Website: bh-photo
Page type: address-validator
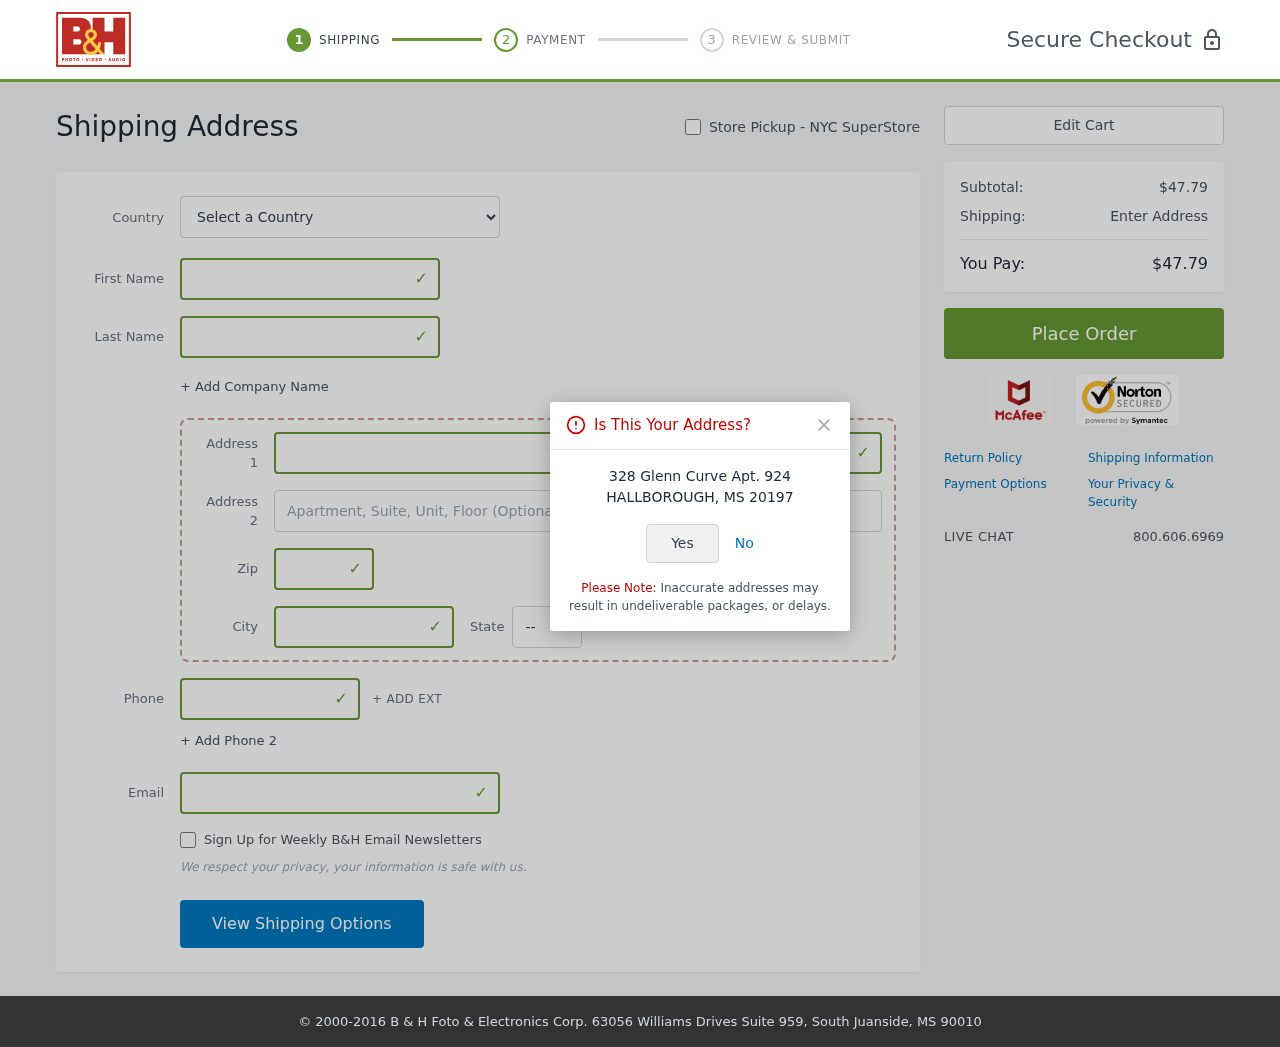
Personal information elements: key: PII_CITY
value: Hallborough
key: PII_COUNTRY
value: United States
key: PII_EMAIL
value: kevin_evans@gmail.com
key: PII_FIRSTNAME
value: Kevin
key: PII_LASTNAME
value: Evans
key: PII_PHONE
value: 7723115722
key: PII_POSTCODE
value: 20197
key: PII_STATE_ABBR
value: MS
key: PII_STREET
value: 328 Glenn Curve Apt. 924
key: PII_CITY_CONFIRM
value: HALLBOROUGH
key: PII_POSTCODE_FULL
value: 20197
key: PII_POSTCODE_NUMERIC
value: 20197
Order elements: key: ORDER_SUBTOTAL
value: $47.79
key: ORDER_TOTAL
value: $47.79